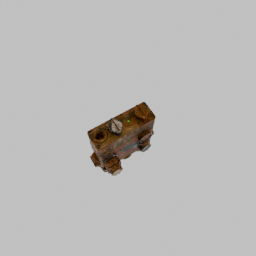
Label: electronics